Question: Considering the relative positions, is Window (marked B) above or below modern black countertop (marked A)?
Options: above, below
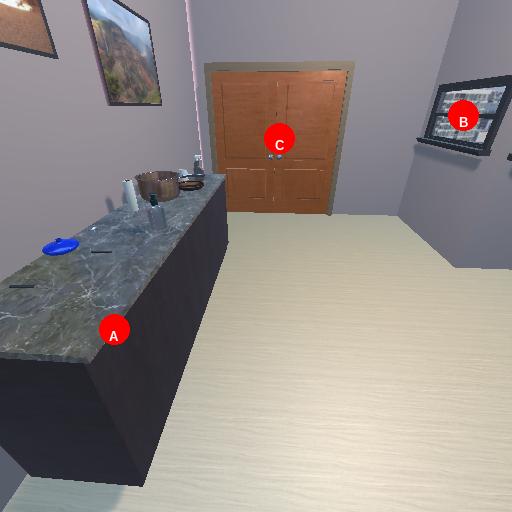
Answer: above